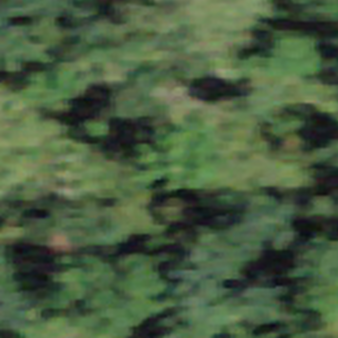
Label: other